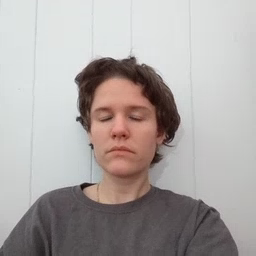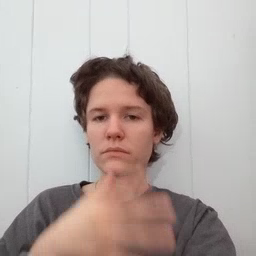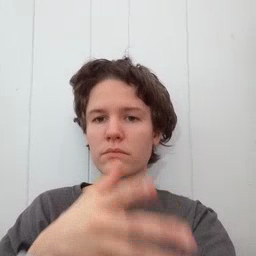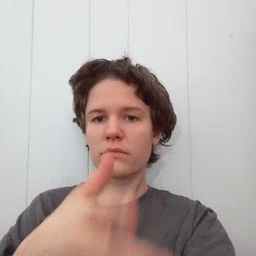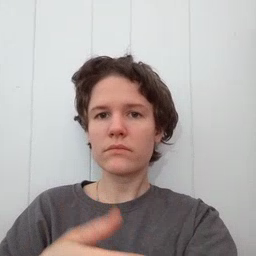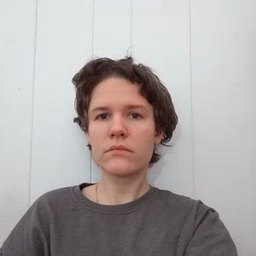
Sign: grandma